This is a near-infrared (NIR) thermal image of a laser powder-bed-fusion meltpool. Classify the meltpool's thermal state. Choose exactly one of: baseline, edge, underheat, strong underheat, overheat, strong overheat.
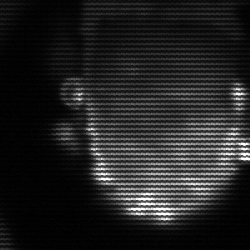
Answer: baseline